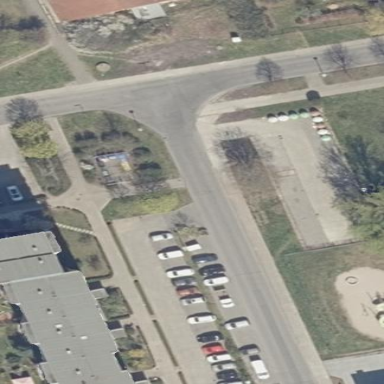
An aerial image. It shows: Parking available on the street side.